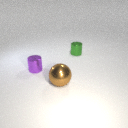
large brown metal sphere to the left of small green metal cylinder